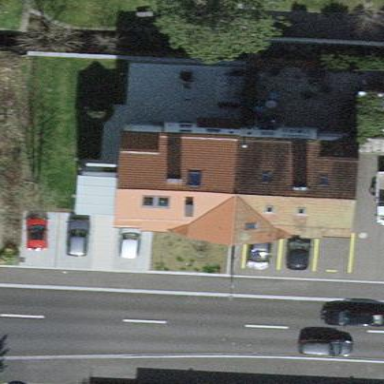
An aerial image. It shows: Building with tile roof.